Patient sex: M
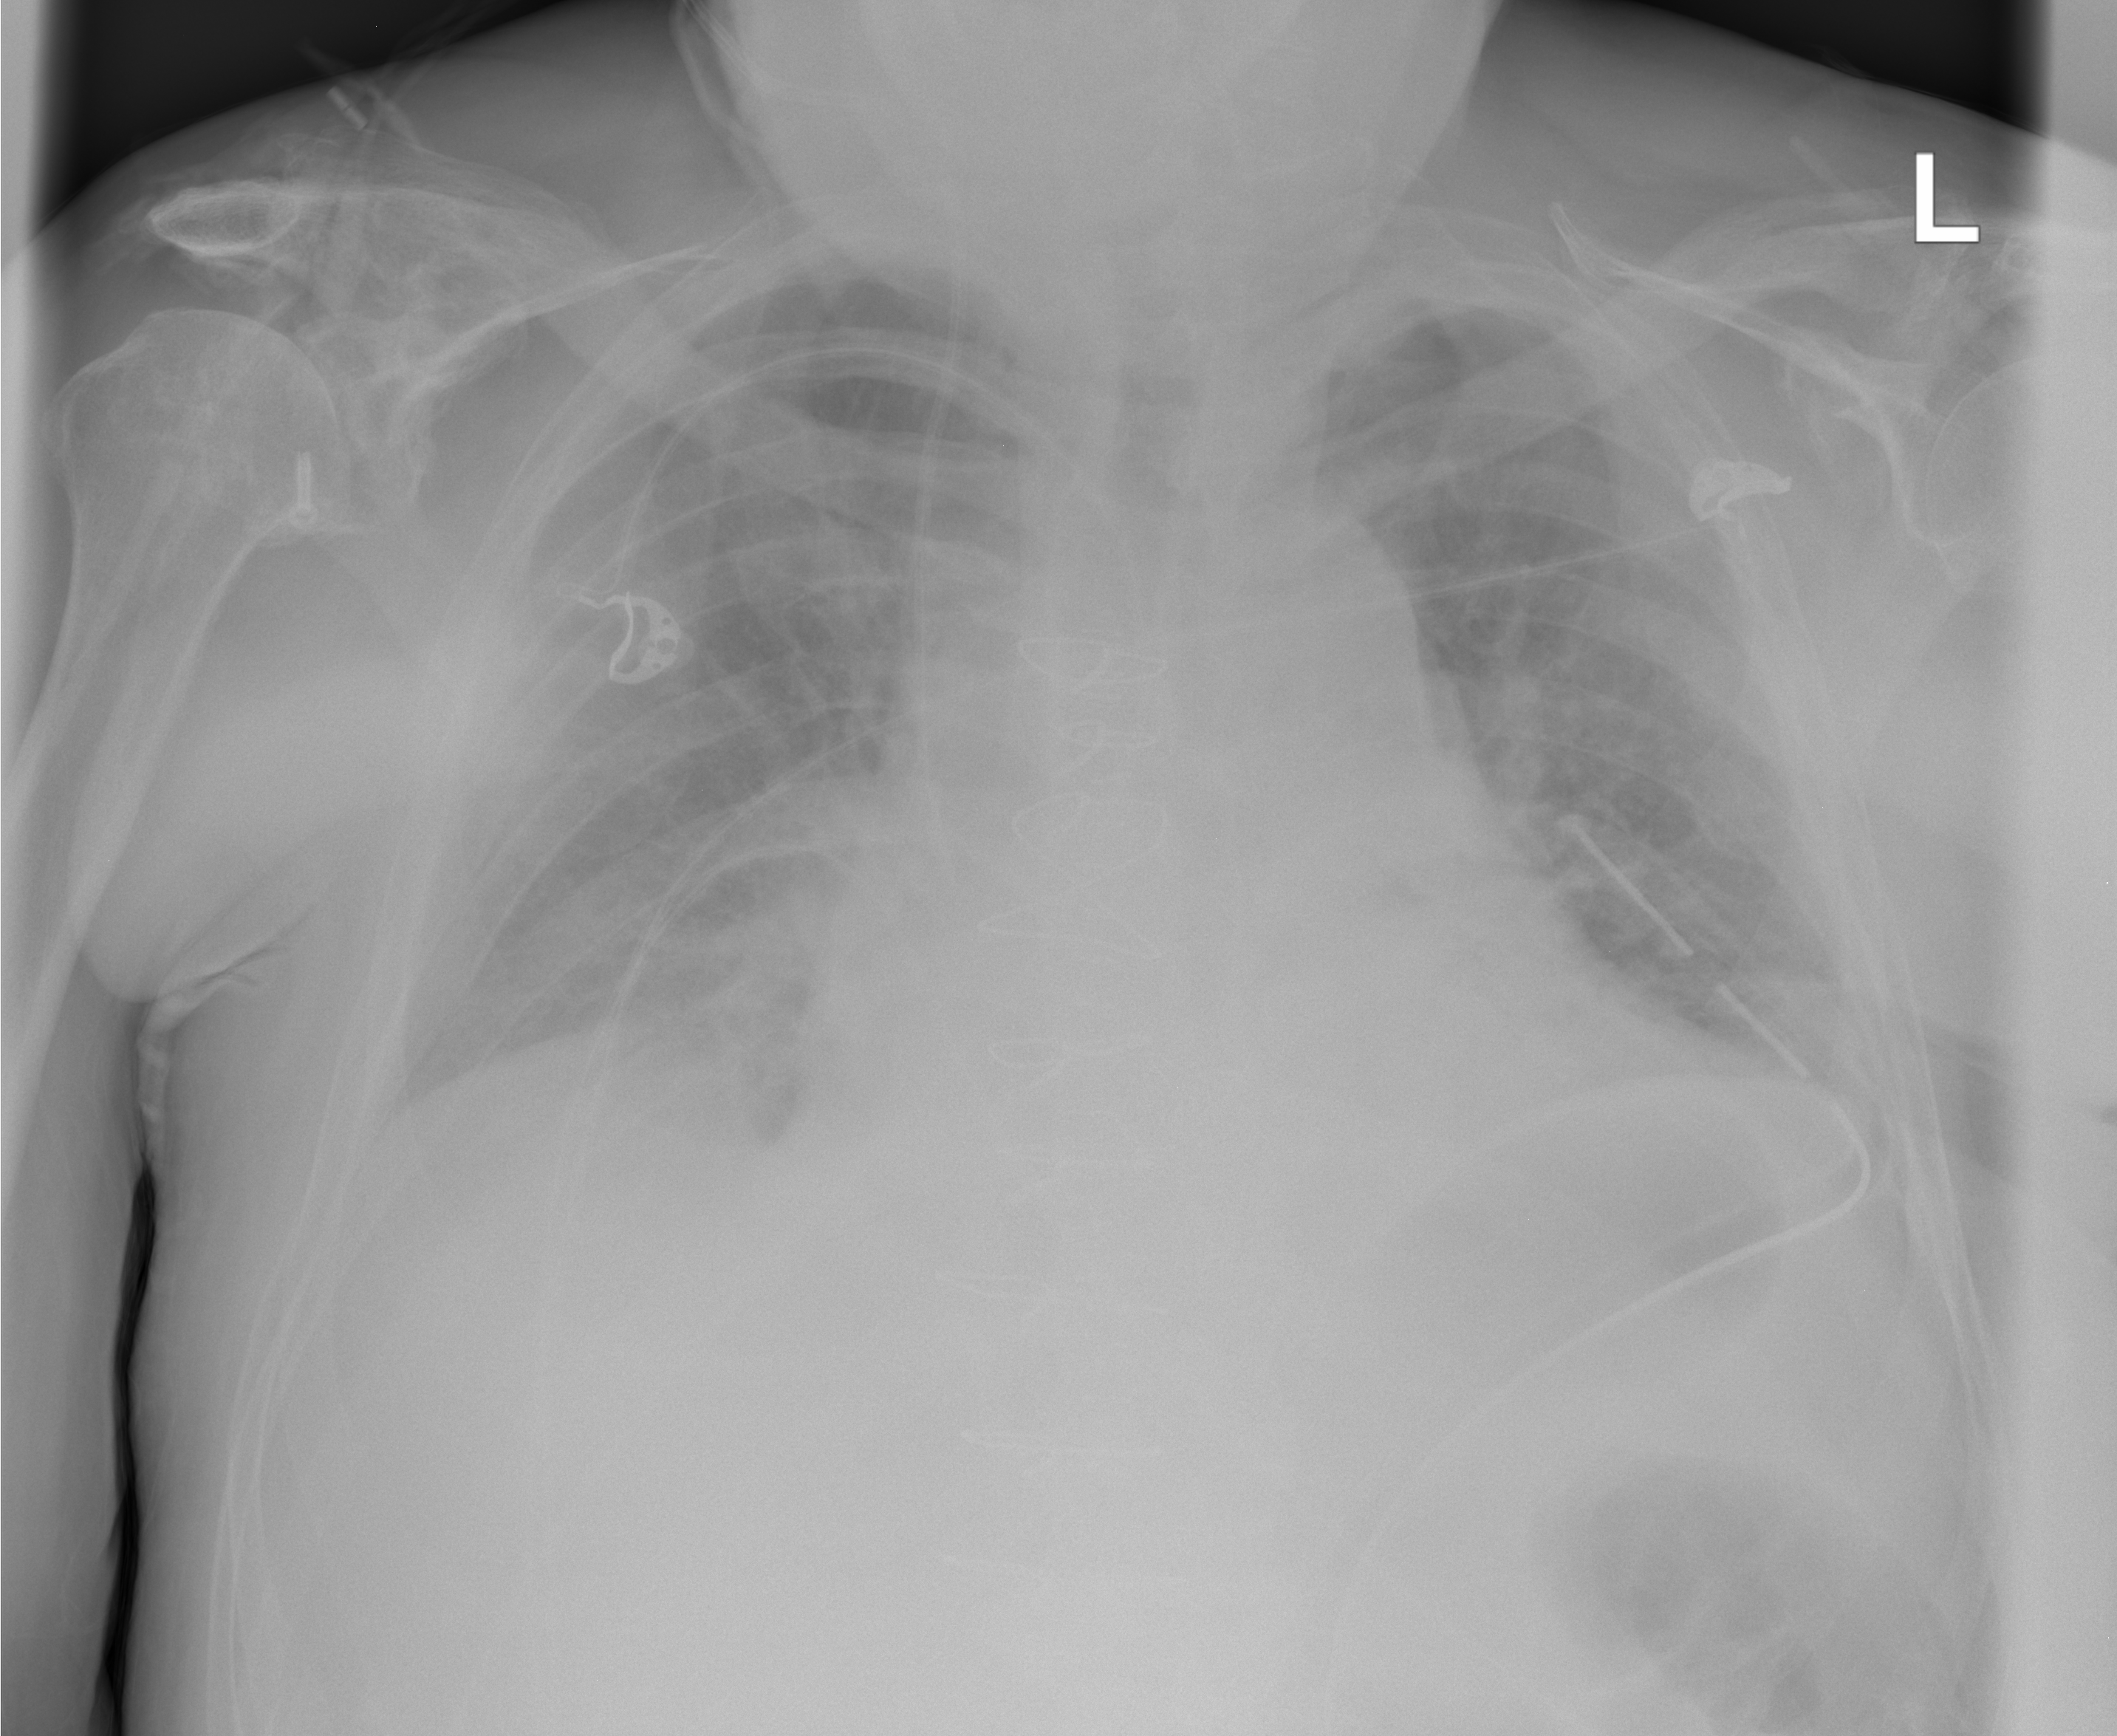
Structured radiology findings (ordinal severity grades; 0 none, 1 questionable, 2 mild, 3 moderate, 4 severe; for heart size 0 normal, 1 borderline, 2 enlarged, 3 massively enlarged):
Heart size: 2
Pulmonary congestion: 2
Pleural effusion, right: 2
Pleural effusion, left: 0
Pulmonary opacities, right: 0
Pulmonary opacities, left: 0
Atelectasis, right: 0
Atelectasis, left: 1